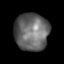
Tissue: lung
Cell type: Others
Senescence score: 0.2096
Nuclear area (px): 1258
Mean DAPI intensity: 103.754